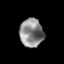
Tissue: prostate
Cell type: T cells
Senescence score: 0.3062
Nuclear area (px): 656
Mean DAPI intensity: 137.282